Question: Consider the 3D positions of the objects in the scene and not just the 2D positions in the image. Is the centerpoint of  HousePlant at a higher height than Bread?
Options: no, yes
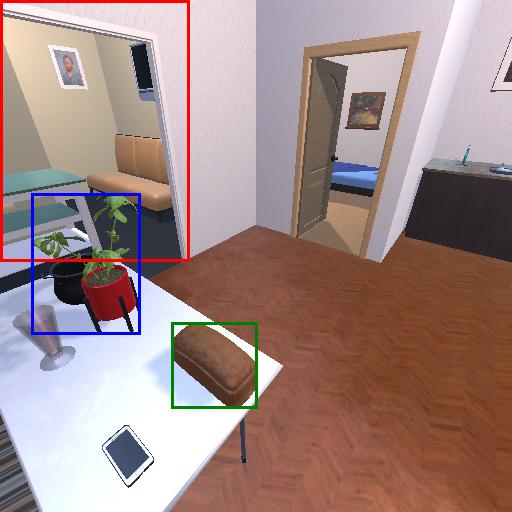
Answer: no